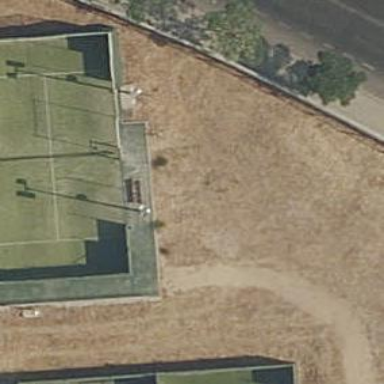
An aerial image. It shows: Paddle tennis court on leisure land.